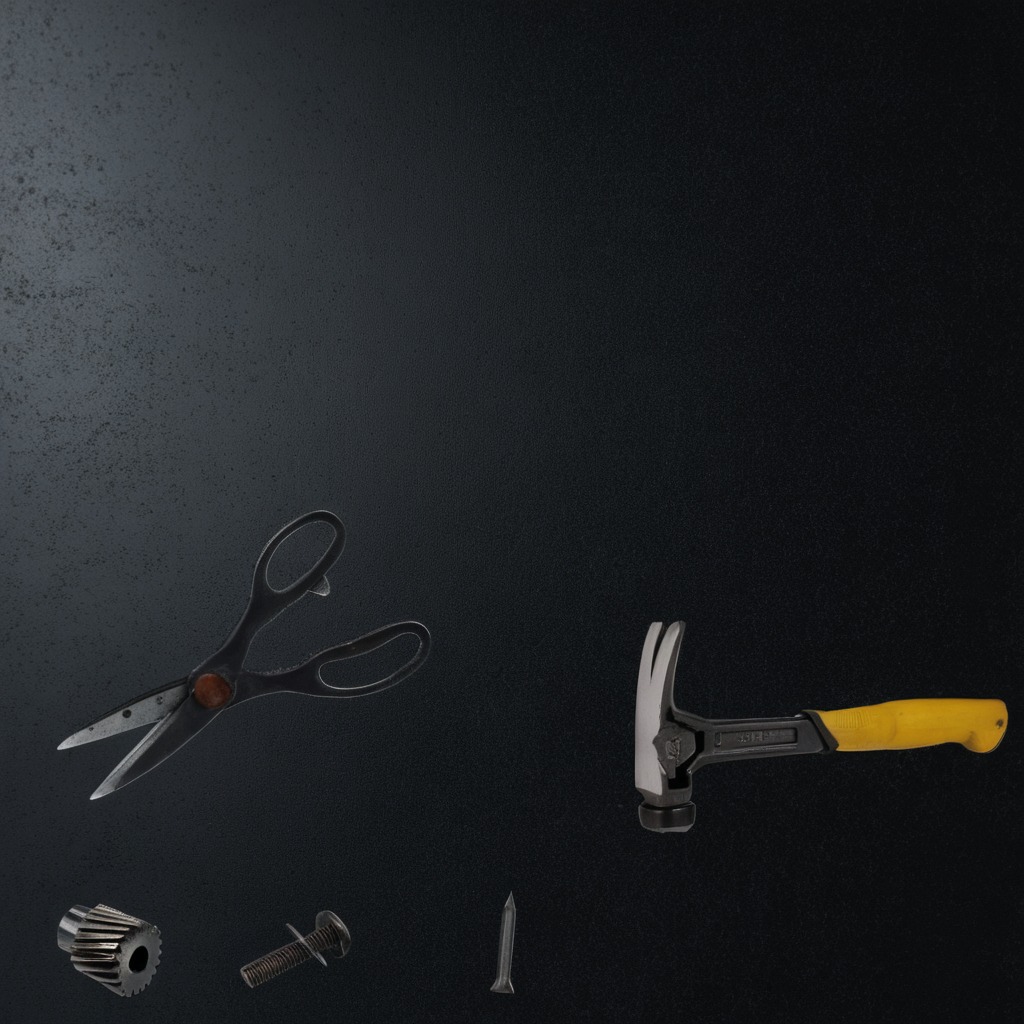
A steel gear with teeth, a metal machine screw, an iron nail, a hammer, and a pair of scissors are lying on a clean granite tabletop inside a workshop at night dim ambient light soft shadows worn but beneath the mat.